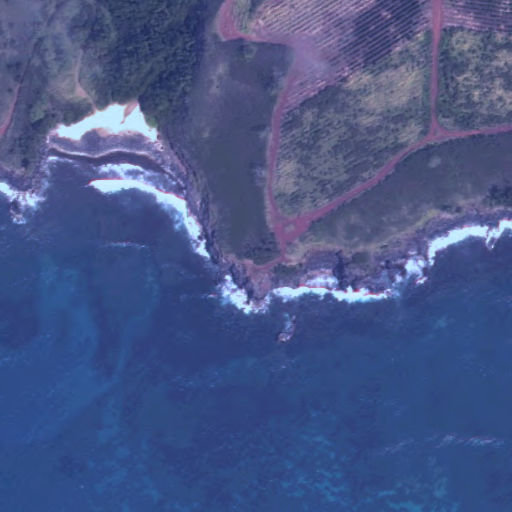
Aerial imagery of cape in Hawaii named Nahunakueu containing only unknown